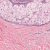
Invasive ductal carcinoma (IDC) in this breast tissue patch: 0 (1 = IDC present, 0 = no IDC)